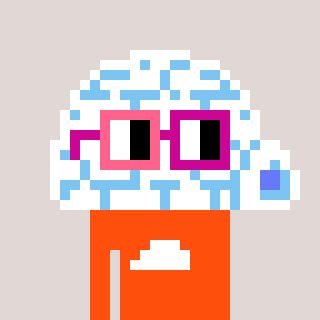
a pixel art character with square pink and red glasses, a igloo-shaped head and a orange-colored body on a warm background